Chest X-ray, PA view. Patient: 26 years old, sex F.
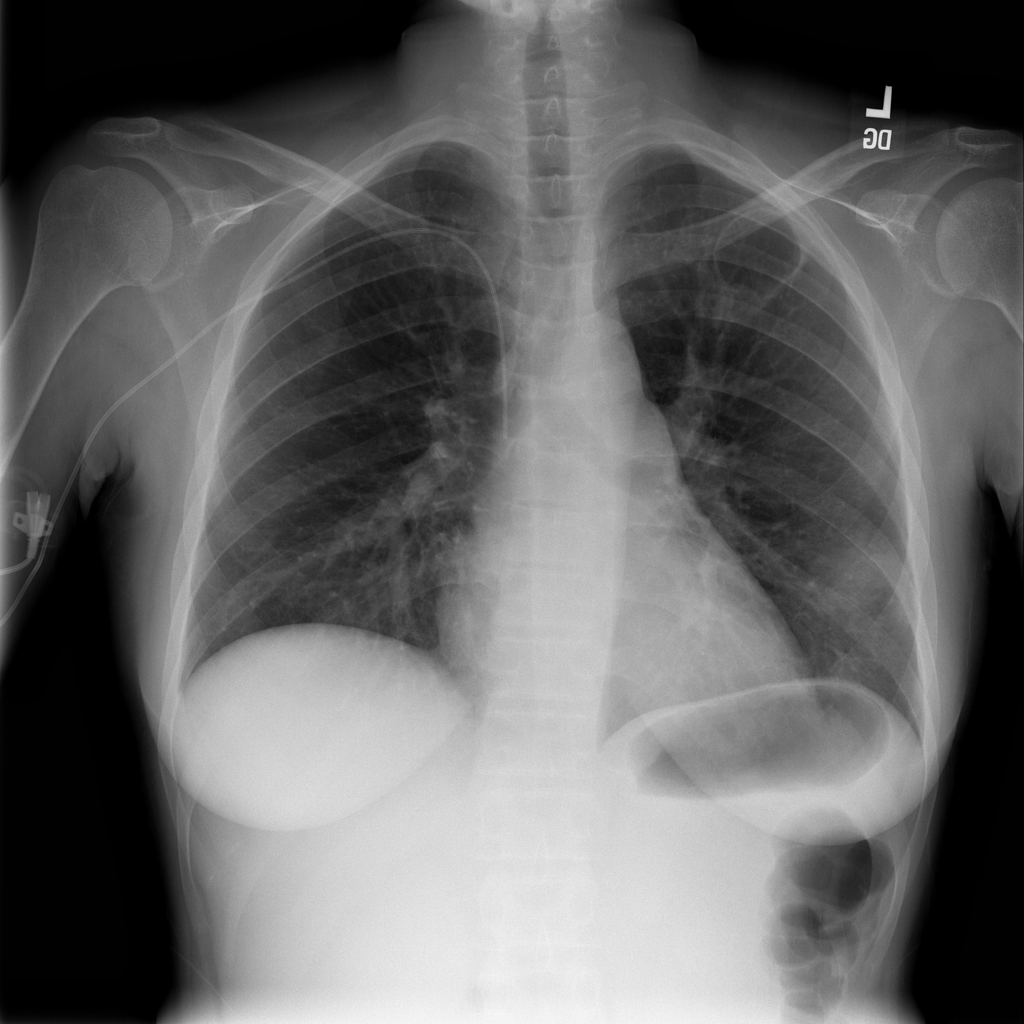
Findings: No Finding